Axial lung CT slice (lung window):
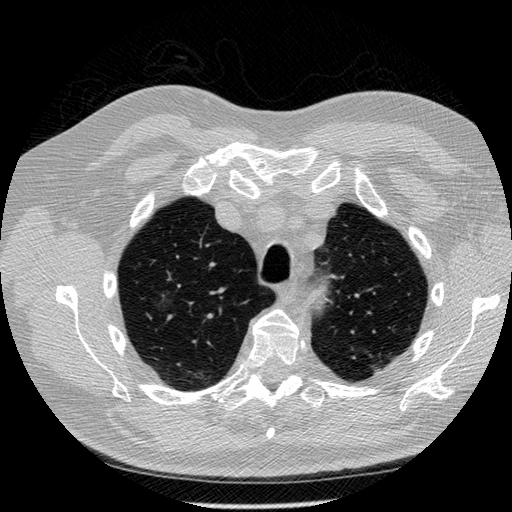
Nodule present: no